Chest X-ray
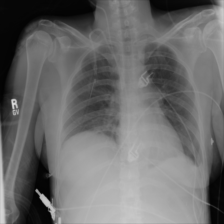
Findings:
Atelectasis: negative
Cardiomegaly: negative
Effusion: negative
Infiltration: negative
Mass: negative
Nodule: negative
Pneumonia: negative
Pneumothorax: negative
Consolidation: negative
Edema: negative
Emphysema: negative
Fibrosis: negative
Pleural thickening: negative
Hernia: negative